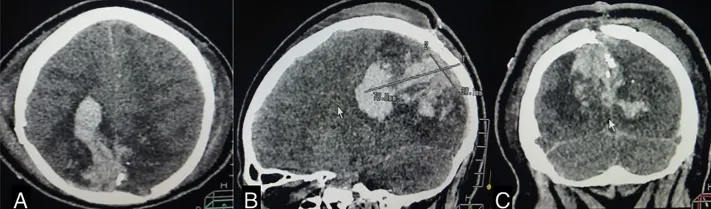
Axial, sagital and coronal non contrasted CT scan that shows intracerebral biparietal posterior haemorrhage.
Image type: radiology (ct)